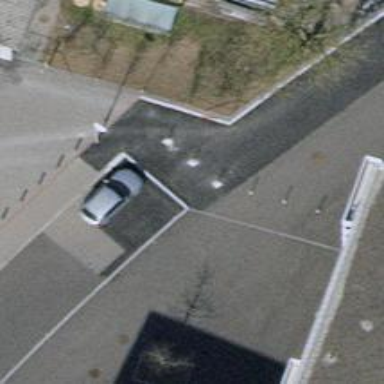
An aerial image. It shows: Bollard.